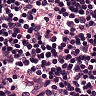
Metastatic tissue present: no